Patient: sex F, age 75
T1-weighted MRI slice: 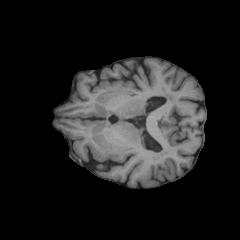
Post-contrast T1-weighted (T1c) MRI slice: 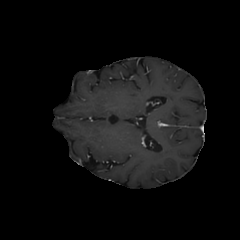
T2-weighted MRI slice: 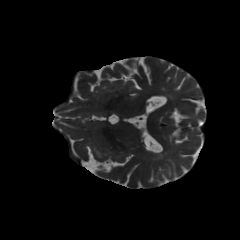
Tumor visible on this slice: no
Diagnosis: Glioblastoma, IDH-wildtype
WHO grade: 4